Problem: dim_sum_delivery (2023, practice)

*Nim Sum Dim Sum*, a bustling local dumpling restaurant, has two game theory-loving servers named, you guessed it, Alice and Bob. Its dining area can be represented as a two-dimensional grid of \(R\) rows (numbered \(1..R\) from top to bottom) by \(C\) columns (numbered \(1..C\) from left to right\).

Currently, both of them are standing at coordinates \((1, 1)\) where there is a big cart of dim sum. Their job is to work together to push the cart to a customer at coordinates \((R, C)\). To make the job more interesting, they've turned it into a game.

Alice and Bob will take turns pushing the cart. On Alice's turn, the cart must be moved between \(1\) and \(A\) units down. On Bob's turn, the cart must be moved between \(1\) and \(B\) units to the right. The cart may not be moved out of the grid. If the cart is already at row \(R\) on Alice's turn or column \(C\) on Bob's turn, then that person loses their turn.

The "winner" is the person to ultimately move the cart to \((R, C)\) and thus get all the recognition from the customer. Alice pushes first. Does she have a guaranteed winning strategy?

# Constraints

\(1 \leq T \leq 500\)
\(2 \leq R, C \leq 10^9\)
\(1 \leq A < R\)
\(1 \leq B < C\)

# Input Format

Input begins with an integer \(T\), the number of test cases. Each case will contain one line with four space-separated integers, \(R\), \(C\), \(A\), and \(B\).

# Output Format

For the \(i\)th test case, print `"Case #i: "` followed by `"YES"` if Alice has a guaranteed winning strategy, or `"NO"` otherwise.

# Sample Explanation

The first case is depicted below, with Alice's moves in red and Bob's in blue. Alice moves down, and Bob moves right to win immediately. There is no other valid sequence of moves, so Alice has no guaranteed winning strategy.

{{PHOTO_ID:842253013944047|WIDTH:500}}

The second case is depicted below. One possible guaranteed winning strategy is if Alice moves \(3\) units down, then Bob can only move \(1\) unit, and finally Alice can win with \(1\) unit.

{{PHOTO_ID:852013469652032|WIDTH:500}}

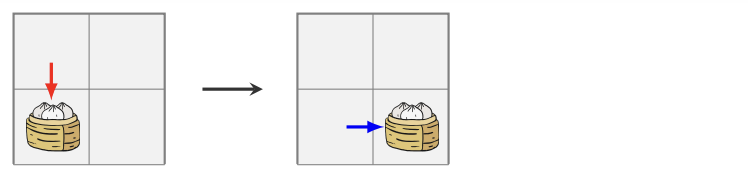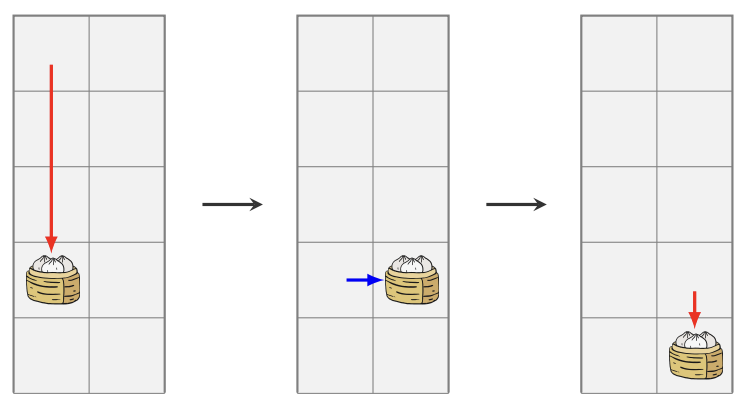

Sample input:
3
2 2 1 1
5 2 3 1
4 4 3 3

Sample output:
Case #1: NO
Case #2: YES
Case #3: NO

Solution:
If Alice reaches row \(R\) before Bob reaches row \(C\), then it's game over for Alice. Since each player now wants to get to the finish as slowly as possible, both have a simple dominating strategy of only moving \(1\) unit in their direction each turn, and \(R\) and \(C\) are the only things that matter.

If \(R \le C\), Bob can always force Alice to reach row \(R\) first by moving \(1\) unit right at a time. Alice also only moves \(1\) unit at a time, because if she moves any faster, she'll just get stuck sooner.

Example: Alice moves first:
```
[ ][ ][ ][ ]
[x][ ][ ][ ]
[ ][ ][ ][ ]
```

Bob:
```
[ ][ ][ ][ ]
[ ][x][ ][ ]
[ ][ ][ ][ ]
```

Alice moves, and gets stuck to watch Bob stroll to the finish line:
```
[ ][ ][ ][ ]
[ ][ ][ ][ ]
[ ][x][ ][ ]
```

Conversely, if \(R > C\), then Alice can always force a win by moving \(1\) step at a time. Therefore we output "`YES`" if and only if \(R > C\), regardless of the values of \(A\) and \(B\).

#include <iostream>
using namespace std;

int main() {
  int T;
  cin >> T;
  for (int t = 1; t <= T; t++) {
    cout << "Case #" << t << ": ";
    int R, C, A, B;
    cin >> R >> C >> A >> B;
    cout << (R > C ? "YES" : "NO") << endl;
  }
  return 0;
}